Question: I have 2 links and each of them have . I have another element in between these two links.
Now , in IE7 , the 2 links are displaying properly whereas the div in between is pushed to the left.
Here's the code :
'''
<a style="float:right" href="javascript:exportqueryresulttocsv();">Export Query Result to CSV</a>
<div style="overflow:auto">
<!-- I have a table displaying a report here -->
</div>
<a style="float:right" href="javascript:exportqueryresulttocsv();">Export Query Result To CSV</a>
'''

What is the problem in positioning these divs?
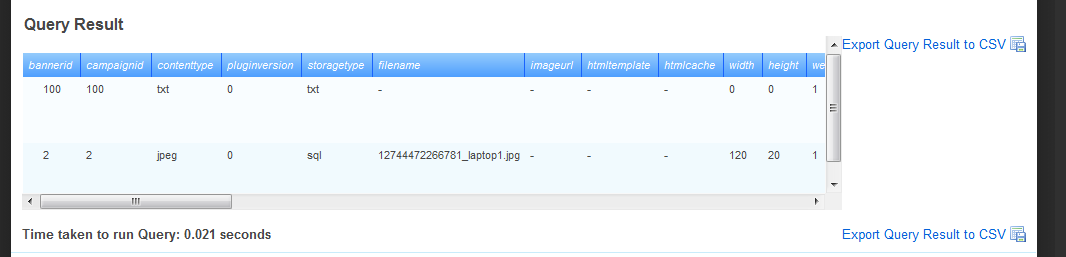
Answer: Are you wanting it look like this?
<URL>
if so float all the items to the right, but use a clearfix between each element. eg
'''
<div style="clear:both"></div>
'''